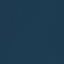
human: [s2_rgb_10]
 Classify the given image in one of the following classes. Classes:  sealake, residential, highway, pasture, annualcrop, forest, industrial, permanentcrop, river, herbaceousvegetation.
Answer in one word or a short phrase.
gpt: SeaLake